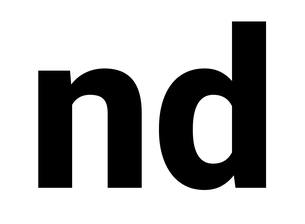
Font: Roboto_ExtraBold